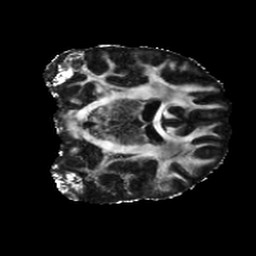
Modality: FA
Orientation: coronal
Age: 29
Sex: male
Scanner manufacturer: siemens
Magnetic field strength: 6.98 T
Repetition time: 7.776 s
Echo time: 0.076 s